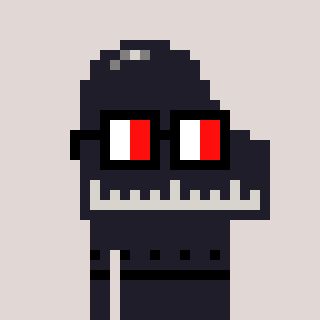
a pixel art character with square glasses with black frames and red eyes, a piano-shaped head and a grayscale-colored body on a warm background